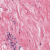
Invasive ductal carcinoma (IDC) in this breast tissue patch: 0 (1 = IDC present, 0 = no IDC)